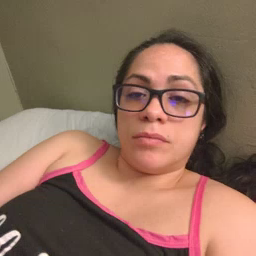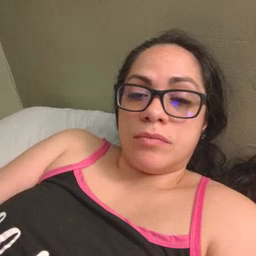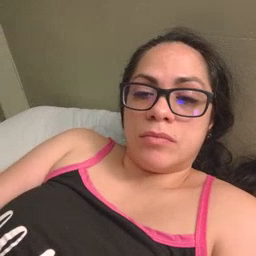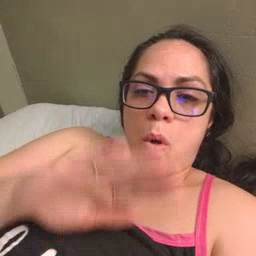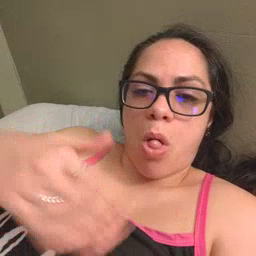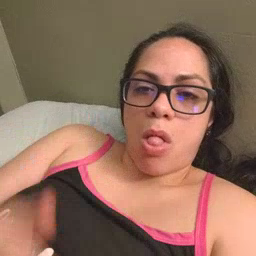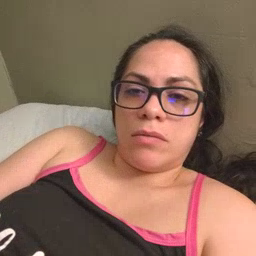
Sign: all